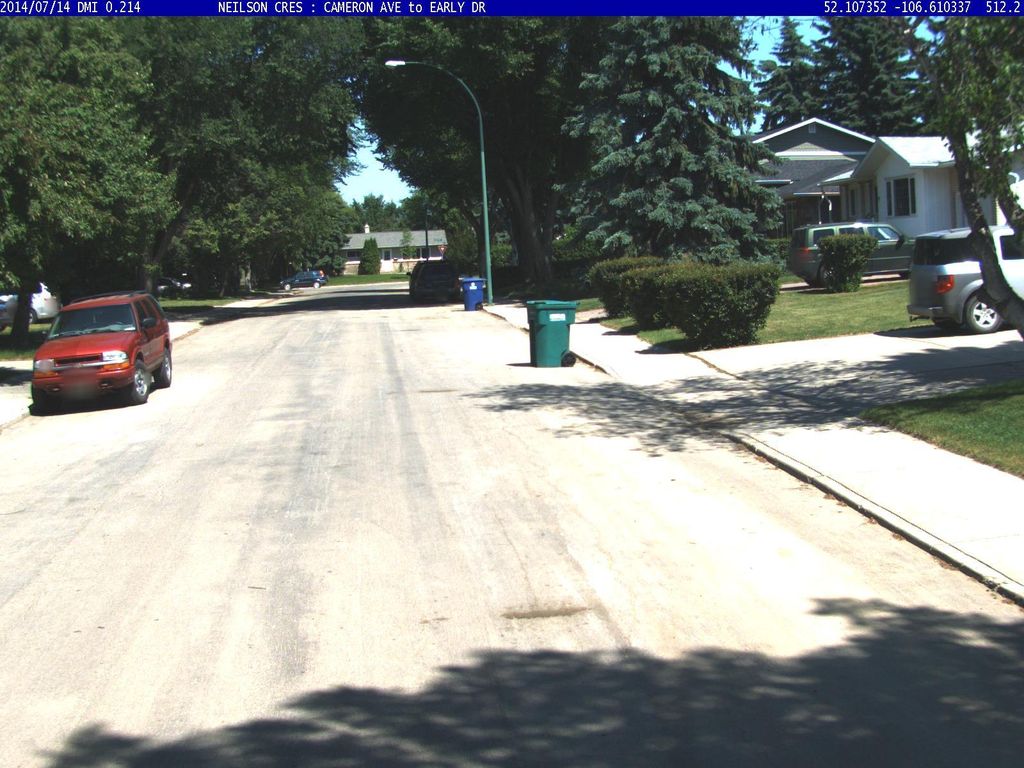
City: saskatoon